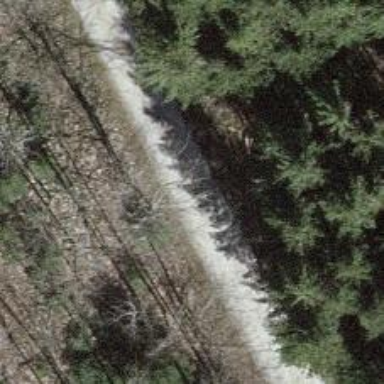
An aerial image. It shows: Concrete track with grade 1 quality.